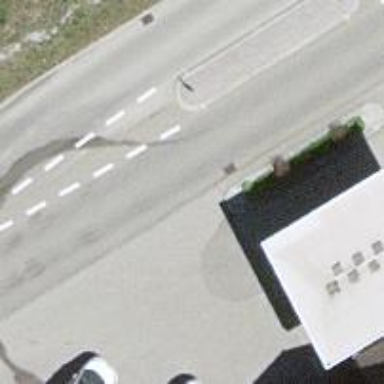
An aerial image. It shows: Fuel station.